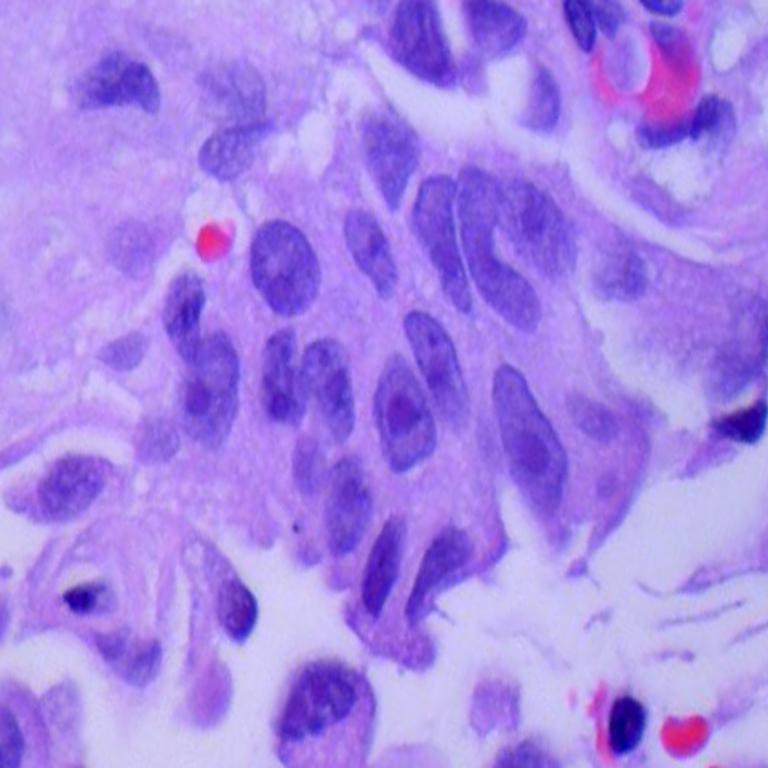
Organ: lung
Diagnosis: adenocarcinomas